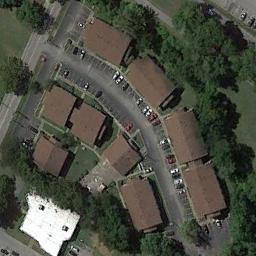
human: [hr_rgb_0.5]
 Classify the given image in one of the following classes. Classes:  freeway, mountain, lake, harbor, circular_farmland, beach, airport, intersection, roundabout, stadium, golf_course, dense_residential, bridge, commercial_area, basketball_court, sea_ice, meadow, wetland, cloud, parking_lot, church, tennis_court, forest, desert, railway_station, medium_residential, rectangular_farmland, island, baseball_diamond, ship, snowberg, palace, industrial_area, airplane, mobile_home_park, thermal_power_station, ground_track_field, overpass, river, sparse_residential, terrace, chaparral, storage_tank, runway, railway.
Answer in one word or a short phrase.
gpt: medium_residential